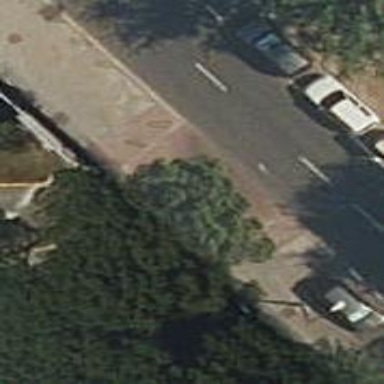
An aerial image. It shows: Footway surfaced with paving stones.